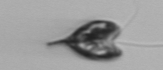
Label: Pyramimonas_longicauda